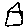
Label: house